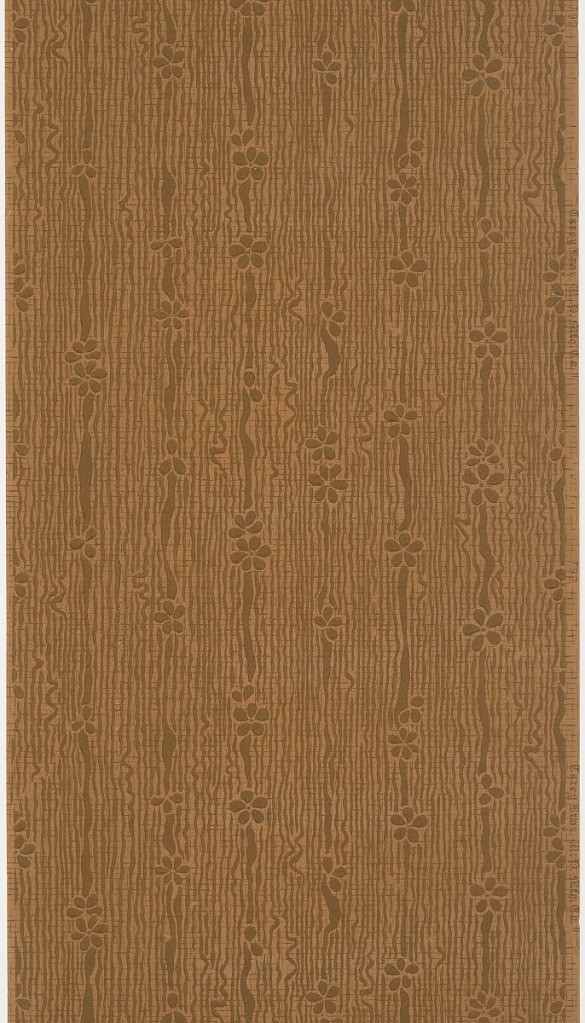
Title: Sidewall
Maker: Carey Bros. W.P. Mfg. Co., Philadelphia, Pennsylvania, founded 1882
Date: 1905–1915
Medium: Machine-printed paper
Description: Stylized floral stripe design. Very simple flower motif on ribbon stripe. Printed on background having wood grain effect.